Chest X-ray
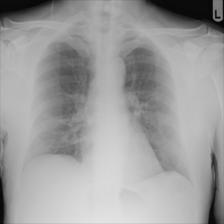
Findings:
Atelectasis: negative
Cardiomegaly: negative
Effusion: negative
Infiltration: negative
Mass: negative
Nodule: negative
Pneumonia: negative
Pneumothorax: negative
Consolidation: negative
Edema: negative
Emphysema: negative
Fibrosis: negative
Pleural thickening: negative
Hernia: negative